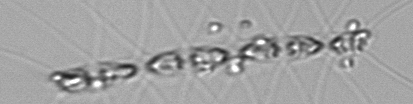
Label: Chaetoceros_didymus_TAG_external_flagellate